RGB frame:
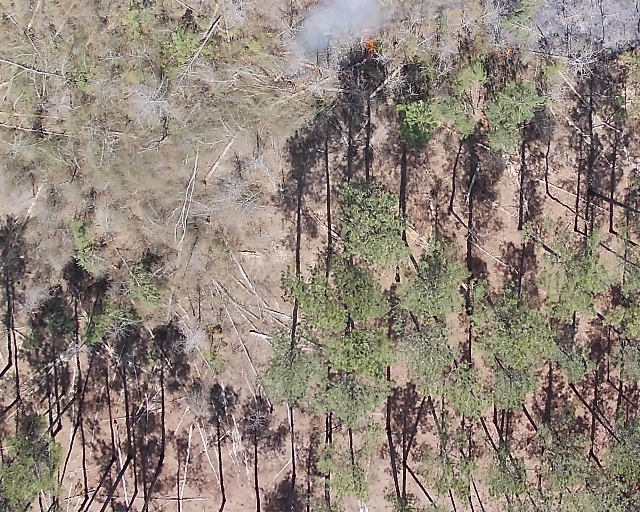
Thermal frame:
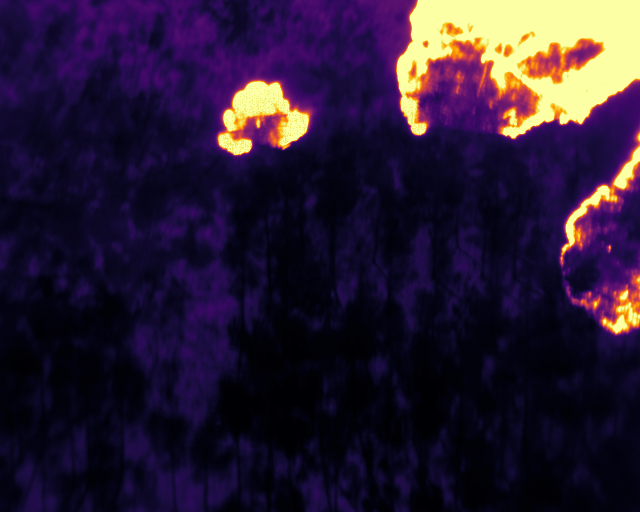
Captured: 2026-02-27 02:37:01
Pixels at or above 80 °C: 37092 (fraction of frame: 0.1132)